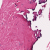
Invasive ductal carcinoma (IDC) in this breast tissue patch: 0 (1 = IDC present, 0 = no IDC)